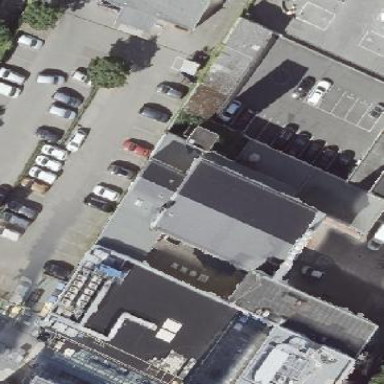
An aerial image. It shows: Part of building is shown in the image.